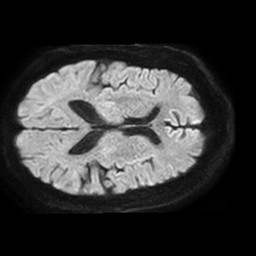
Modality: TRACE
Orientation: axial
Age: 70
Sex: female
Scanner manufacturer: philips
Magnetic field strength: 1.5 T
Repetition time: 3.406 s
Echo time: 0.06922 s